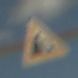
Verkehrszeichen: SteinschlagLinks
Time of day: Midday
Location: Outdoor (Beach)
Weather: PartlyCloudy
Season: NotSpecified
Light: Natural